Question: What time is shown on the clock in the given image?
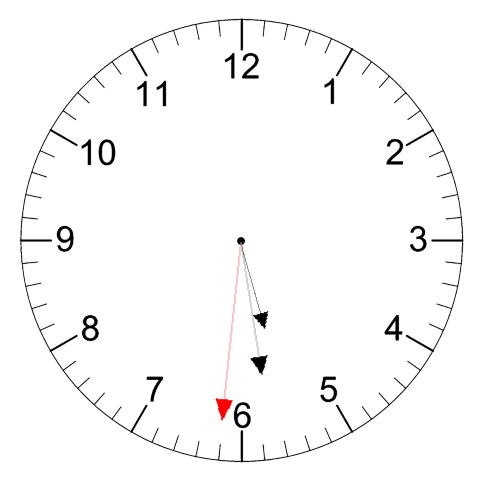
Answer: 05:28:31